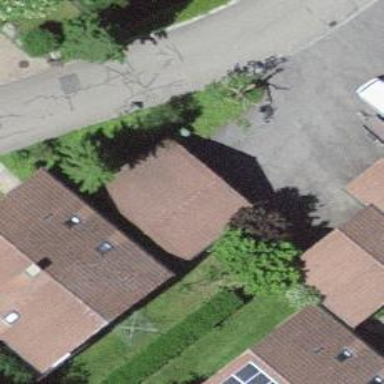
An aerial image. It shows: Garage building.